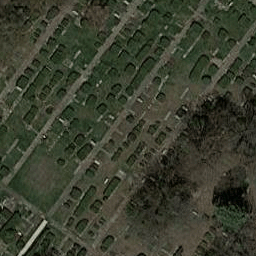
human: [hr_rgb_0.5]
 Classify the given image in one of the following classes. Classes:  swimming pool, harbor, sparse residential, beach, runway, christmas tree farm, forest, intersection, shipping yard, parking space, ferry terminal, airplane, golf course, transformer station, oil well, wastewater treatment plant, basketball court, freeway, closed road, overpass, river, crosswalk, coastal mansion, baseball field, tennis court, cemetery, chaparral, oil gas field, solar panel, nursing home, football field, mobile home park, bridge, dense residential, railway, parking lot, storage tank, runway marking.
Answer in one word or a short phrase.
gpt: cemetery